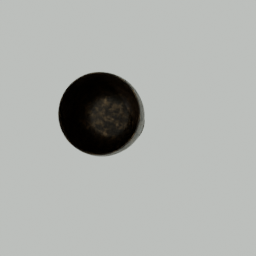
Label: decoration